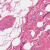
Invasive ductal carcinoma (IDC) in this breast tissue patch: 0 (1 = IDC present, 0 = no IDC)